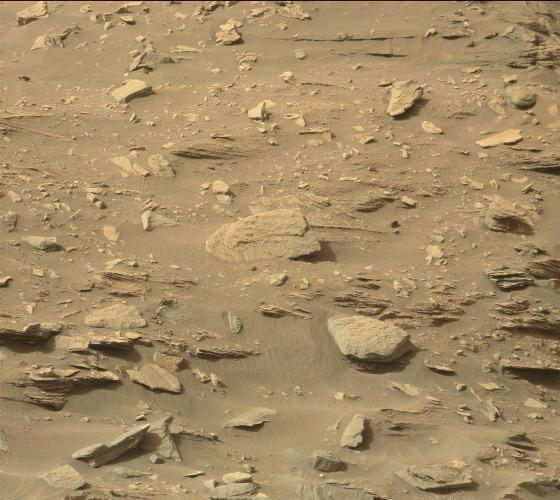
Terrain classes present: Bedrock, Gravel / Sand / Soil, Rock, Shadow